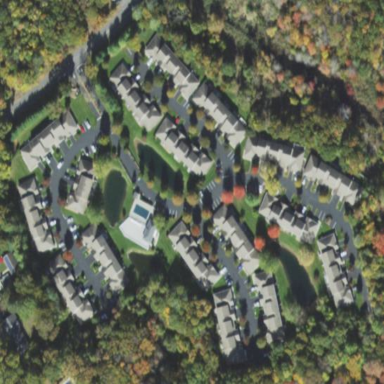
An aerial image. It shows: Condominium in residential area.